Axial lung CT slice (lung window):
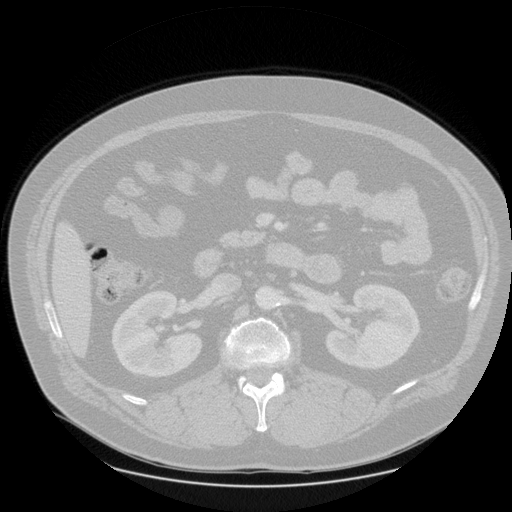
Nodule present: no